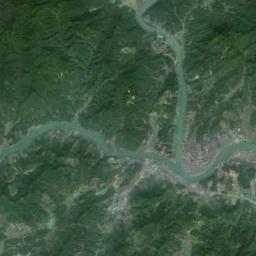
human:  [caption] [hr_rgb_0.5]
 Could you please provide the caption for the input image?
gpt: Many trees are around the river .

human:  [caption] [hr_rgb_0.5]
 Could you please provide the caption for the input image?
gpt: The river goes through mountains with green plants .

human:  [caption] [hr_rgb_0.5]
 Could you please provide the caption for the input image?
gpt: A light green river in two tributaries, With green mountains on both sides and large buildings .

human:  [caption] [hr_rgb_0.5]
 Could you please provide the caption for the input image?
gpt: The green river with a tributary goes through the mountainous area covered with vegetation .

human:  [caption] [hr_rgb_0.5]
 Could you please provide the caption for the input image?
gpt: There are green forests and meadows around the river .